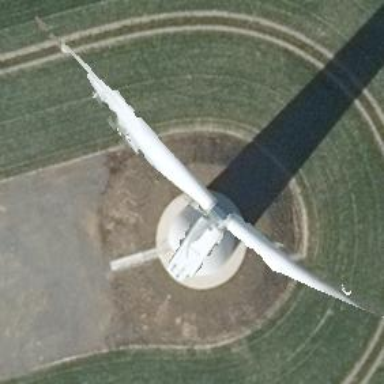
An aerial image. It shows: Wind generator powered by wind. The generator type is horizontal axis and it uses wind turbines.